Field crop: maize
Growth stage: 2
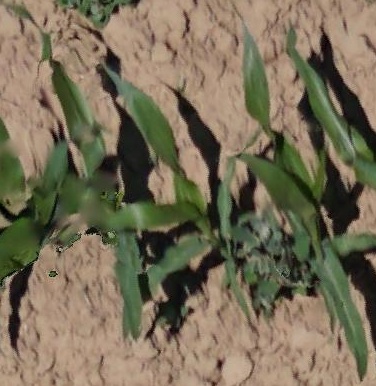
Species: maize